Question: >
<URL>
In my database, the record is shoing like 'this is php's code and "called" a special code'.
When I am trying to fetch this text from mysql database to my php page, it is showing up to 'this is php's code and'
My code is simple:
'''
$all_gallery_ph_sql = mysql_query("SELECT 'path','name','title','details' FROM 'gallery' WHERE 'status'='1' AND 'type'='myreference' AND 'enable_status'='1' LIMIT {$startpoint} ,{$limit}");
echo $res['details'];
'''

So how to resolve this issue. Please help me.
Thanks.
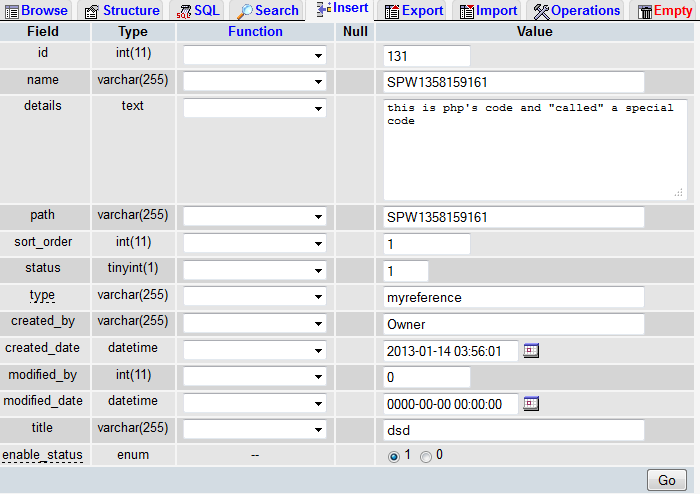
Answer: You can use <URL>:
'''
echo htmlentities( $gallerycontent['content'], ENT_QUOTES);
'''